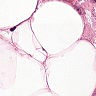
Metastatic tissue present: yes